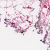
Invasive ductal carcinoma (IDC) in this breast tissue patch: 0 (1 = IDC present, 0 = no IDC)